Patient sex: M
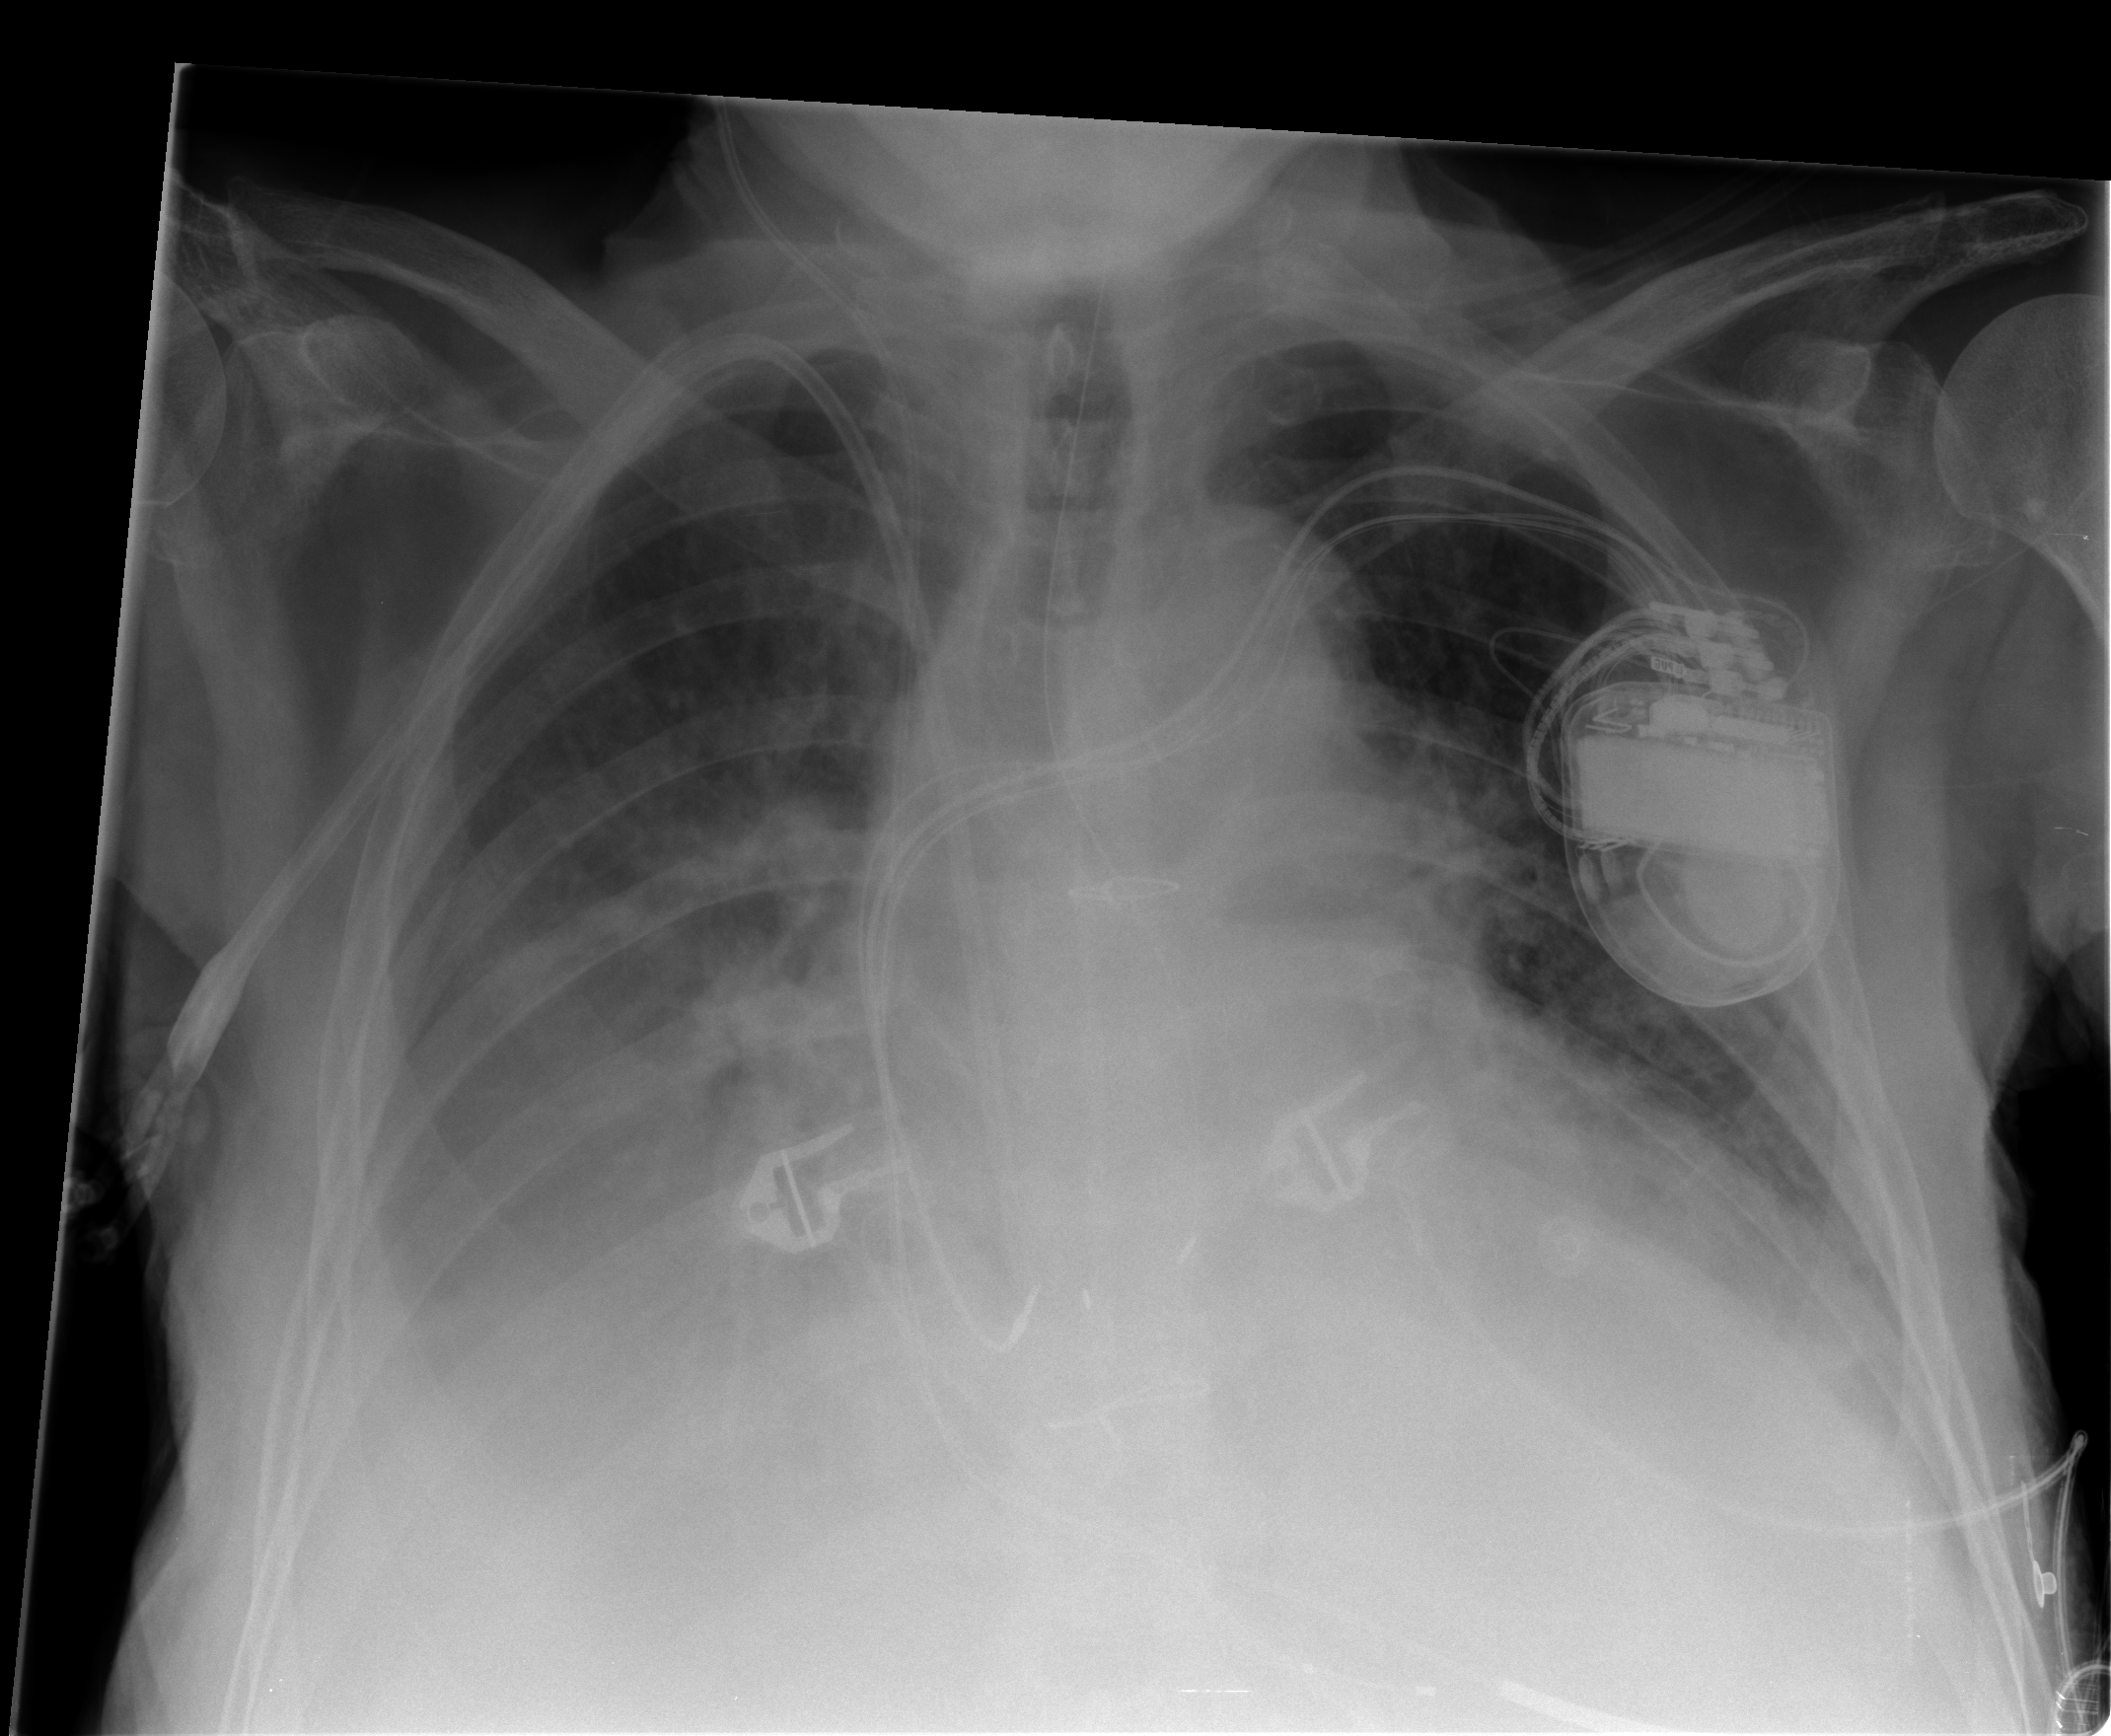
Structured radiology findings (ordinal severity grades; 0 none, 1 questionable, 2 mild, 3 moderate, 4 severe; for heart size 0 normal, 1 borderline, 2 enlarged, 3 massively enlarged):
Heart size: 2
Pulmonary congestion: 2
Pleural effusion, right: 2
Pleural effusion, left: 0
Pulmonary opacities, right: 0
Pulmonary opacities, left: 0
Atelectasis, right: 2
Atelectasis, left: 2